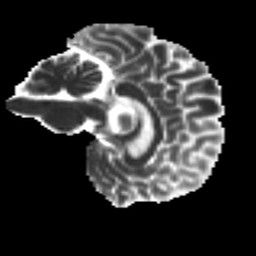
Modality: MD
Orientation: sagittal
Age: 47
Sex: male
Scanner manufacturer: ge
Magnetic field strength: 3 T
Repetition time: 7.8 s
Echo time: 0.0609 s